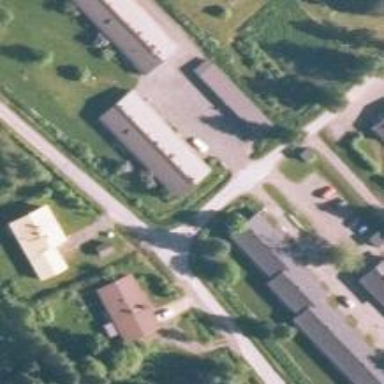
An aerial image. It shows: Asphalt road designated as living street.